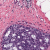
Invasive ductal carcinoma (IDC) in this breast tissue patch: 0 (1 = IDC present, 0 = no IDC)